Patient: sex F, age 59
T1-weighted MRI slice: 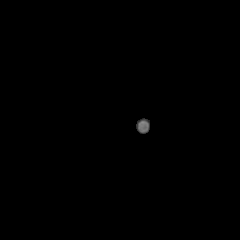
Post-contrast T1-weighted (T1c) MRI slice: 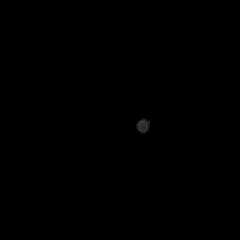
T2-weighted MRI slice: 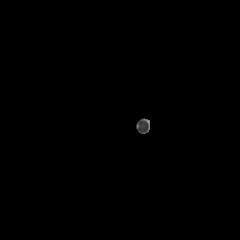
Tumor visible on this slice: no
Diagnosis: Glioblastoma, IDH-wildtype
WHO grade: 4